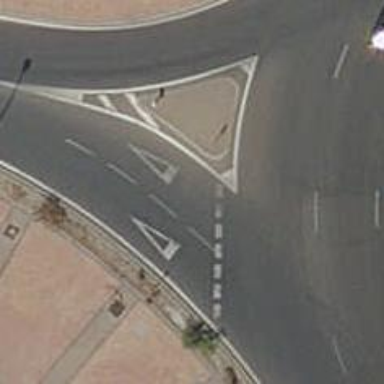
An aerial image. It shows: Road with "give way" sign.